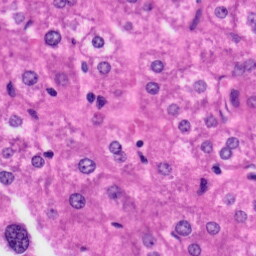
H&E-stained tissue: Liver